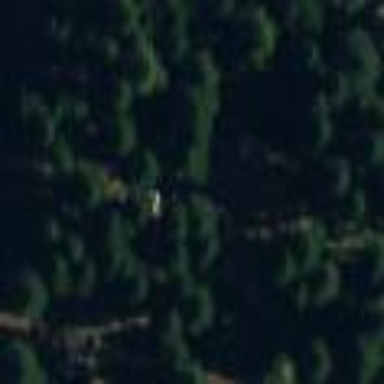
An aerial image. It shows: Evergreen woodland with needle-leaved trees.